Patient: sex M, age 46
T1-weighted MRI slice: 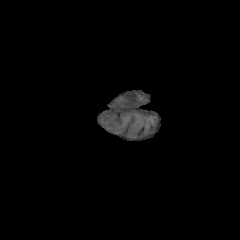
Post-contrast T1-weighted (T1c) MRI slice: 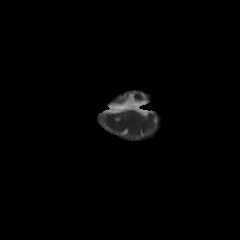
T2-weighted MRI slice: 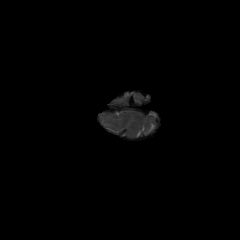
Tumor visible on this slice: no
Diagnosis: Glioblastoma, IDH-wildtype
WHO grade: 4